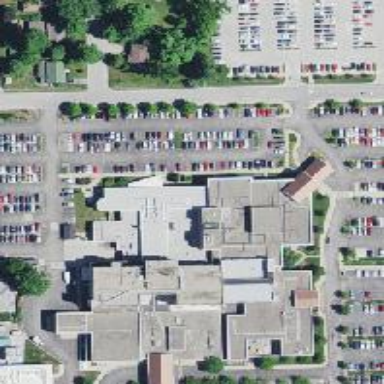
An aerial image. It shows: Hospital building.